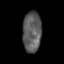
Tissue: skin
Cell type: Epithelial cells
Senescence score: 0.2697
Nuclear area (px): 745
Mean DAPI intensity: 90.983